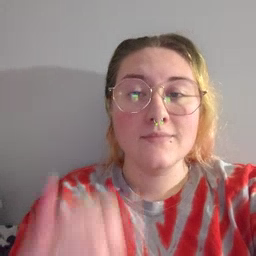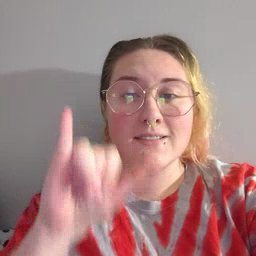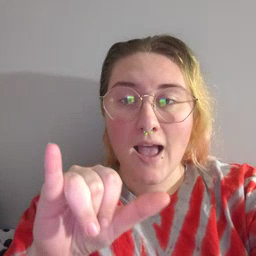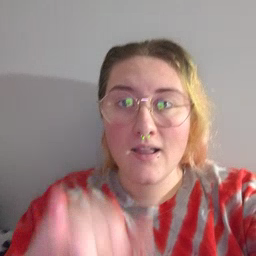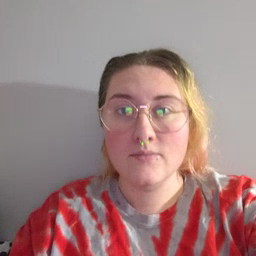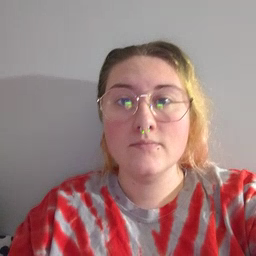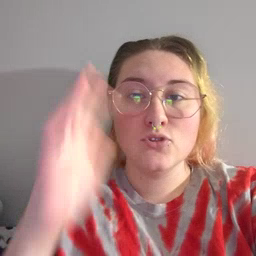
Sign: stay